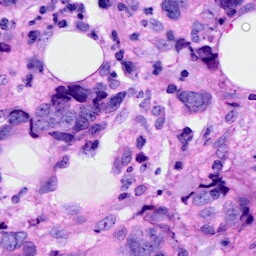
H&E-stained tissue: Breast